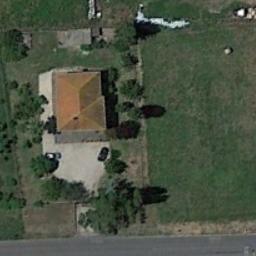
Label: residential